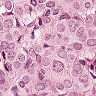
Metastatic tissue present: yes